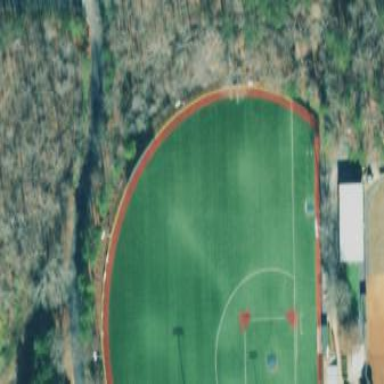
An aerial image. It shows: Baseball stadium with grass and dirt surface.